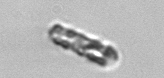
Label: Dactyliosolen_fragilissimus